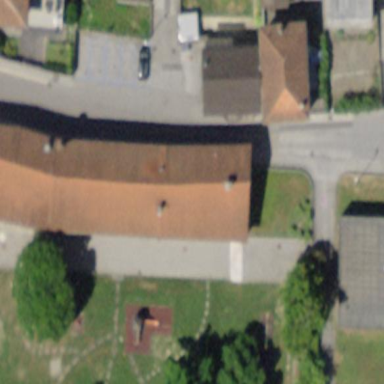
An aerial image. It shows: School building or complex.